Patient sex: M
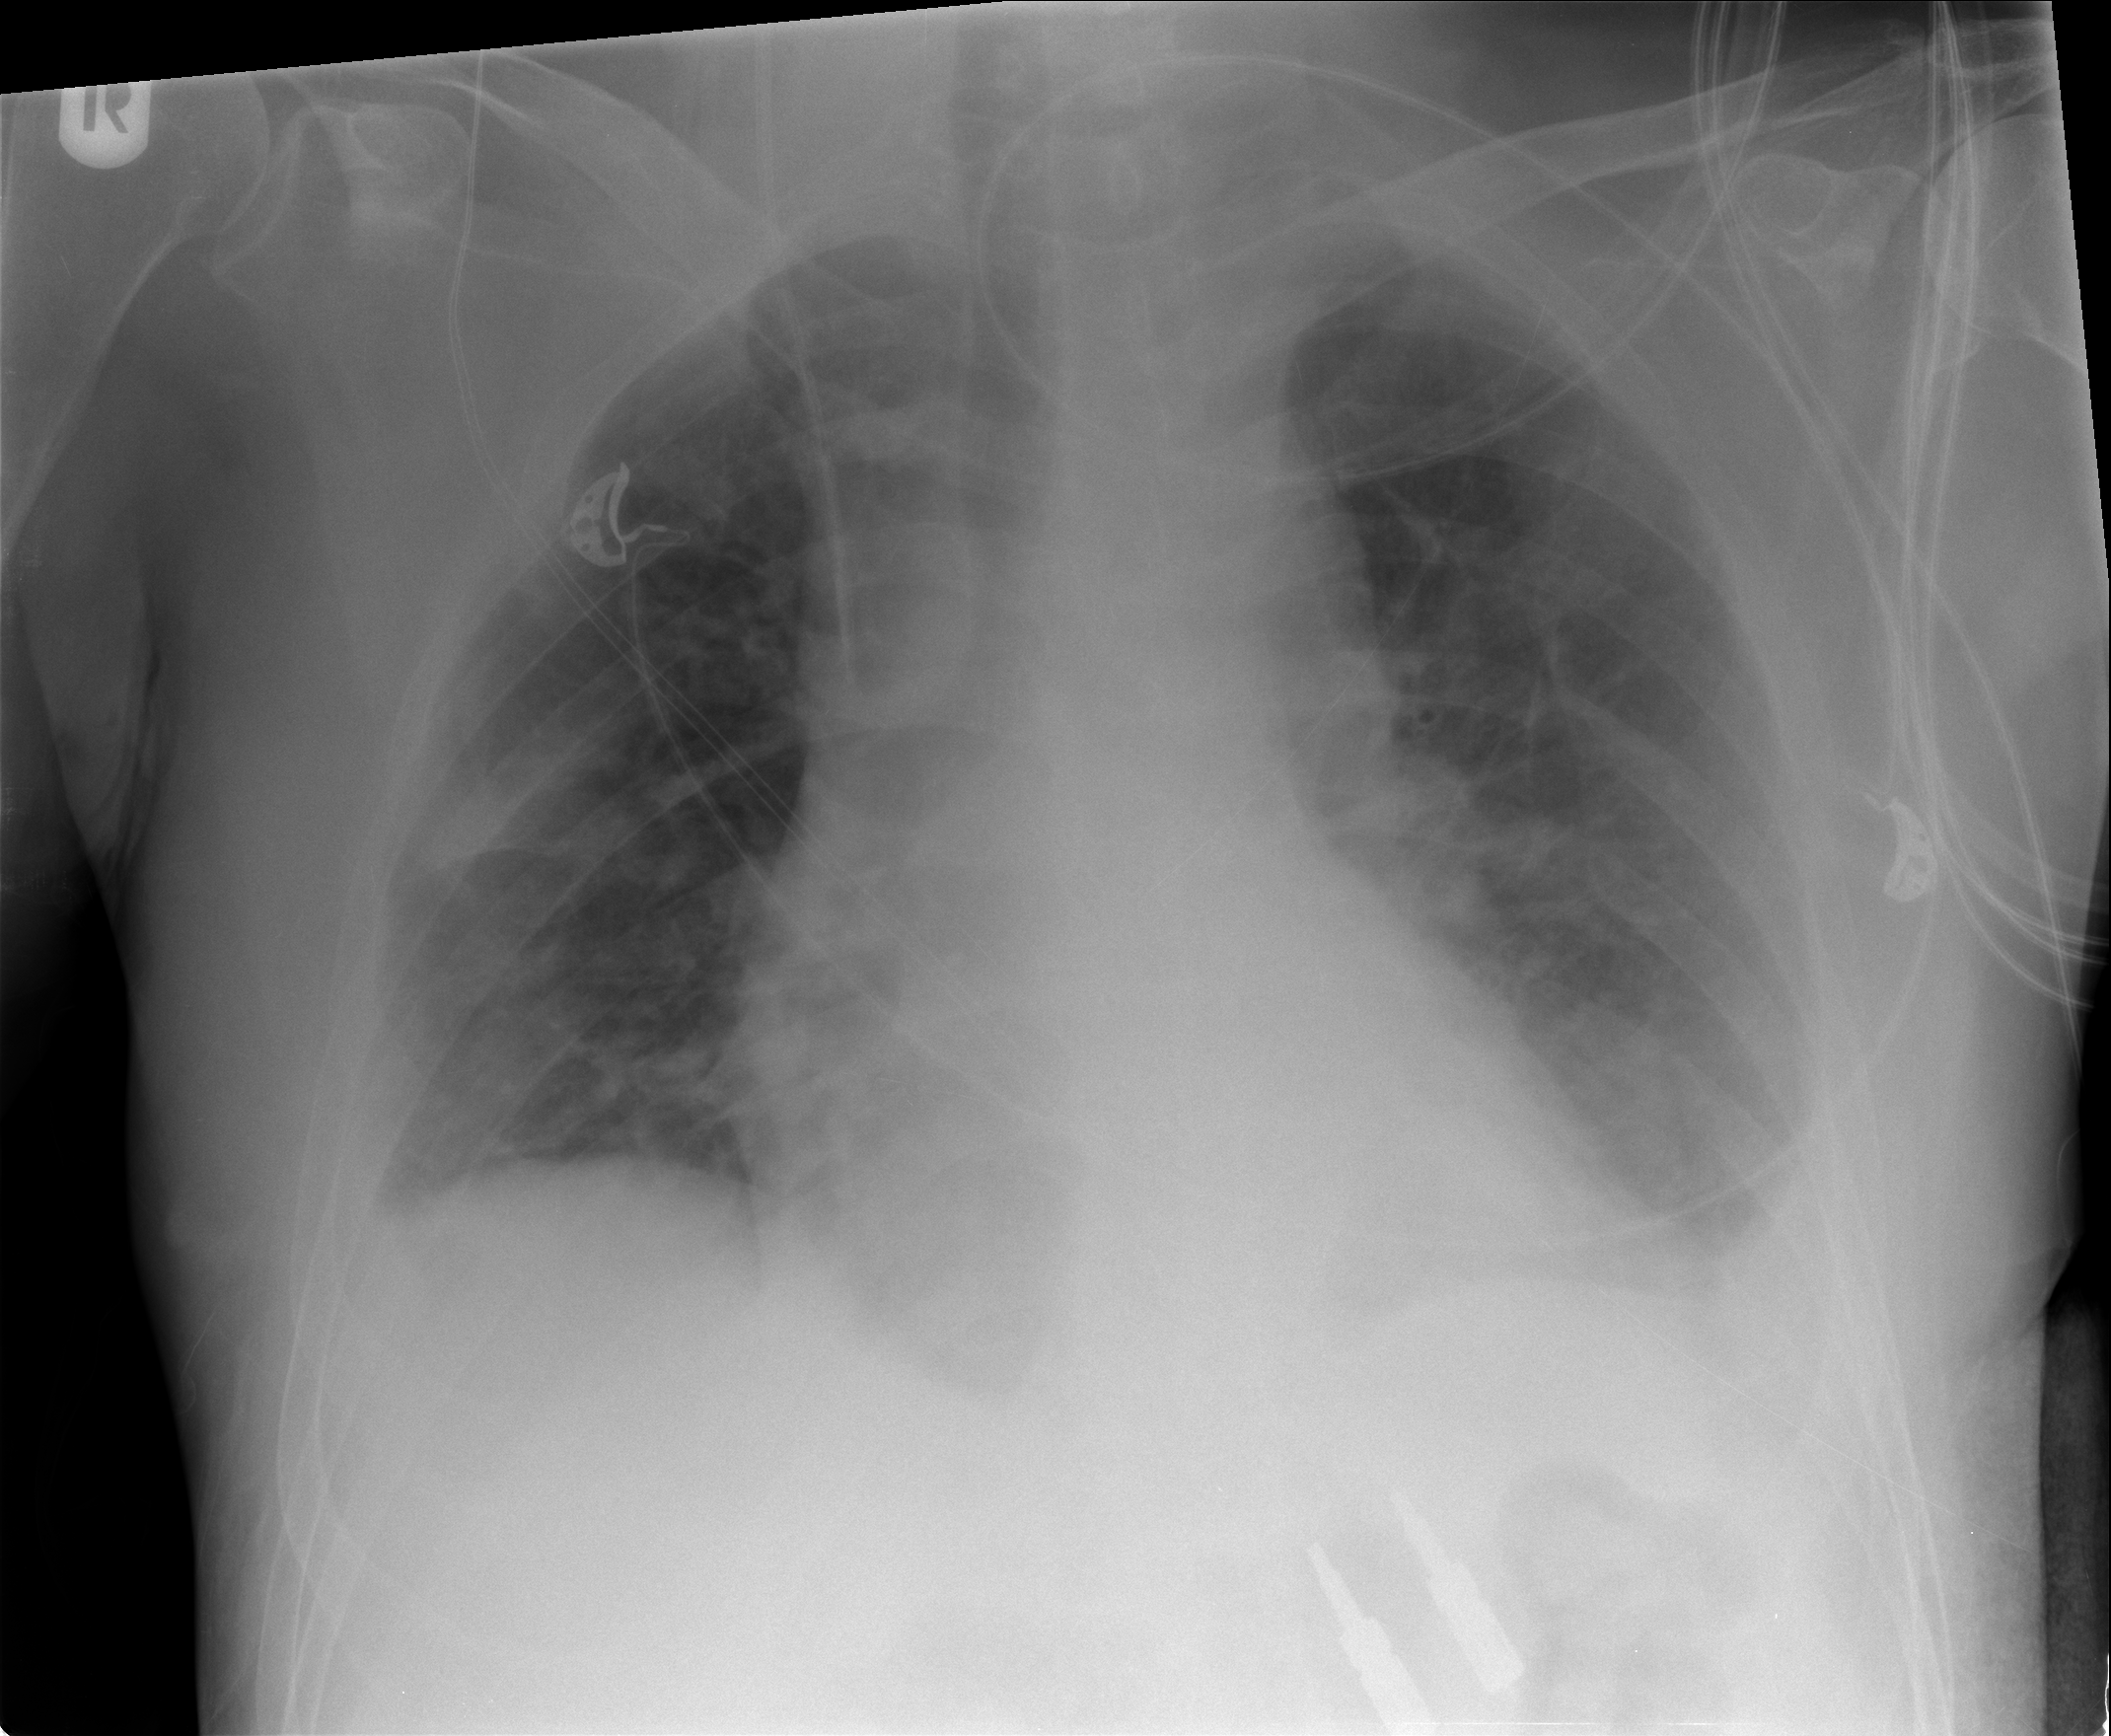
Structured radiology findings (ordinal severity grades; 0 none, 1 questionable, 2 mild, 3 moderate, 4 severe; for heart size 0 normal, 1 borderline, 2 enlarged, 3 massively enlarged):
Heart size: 2
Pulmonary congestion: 2
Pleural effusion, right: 2
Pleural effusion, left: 3
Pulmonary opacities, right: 0
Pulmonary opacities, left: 0
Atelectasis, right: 2
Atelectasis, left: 2